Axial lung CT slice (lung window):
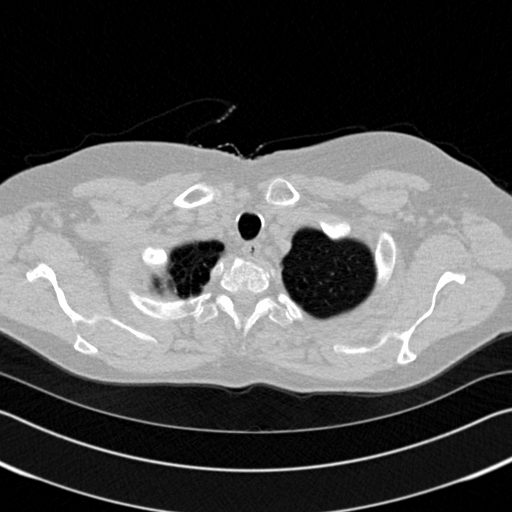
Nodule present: no